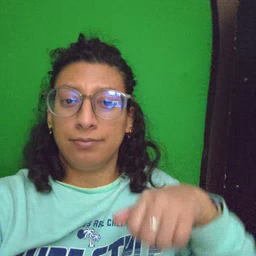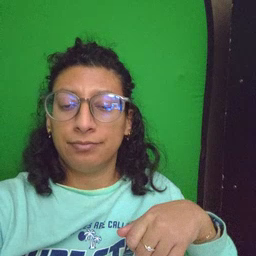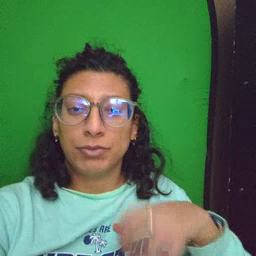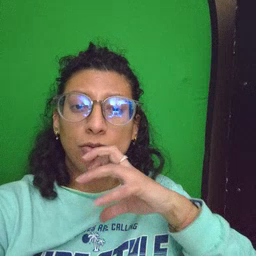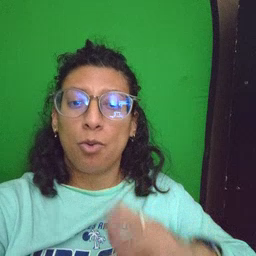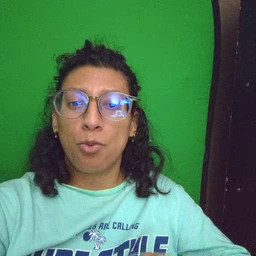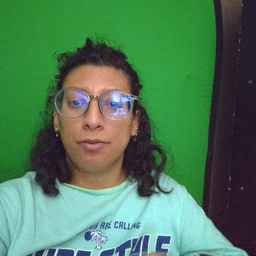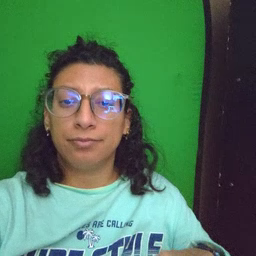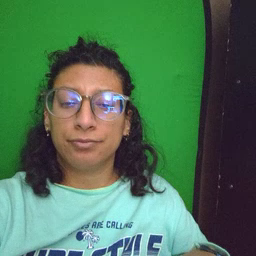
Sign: old